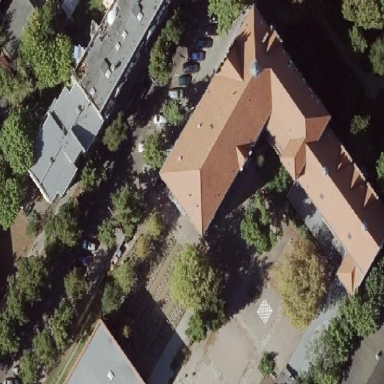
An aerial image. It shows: School building.